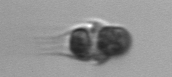
Label: Mesodinium